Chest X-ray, PA view. Patient: 47 years old, sex F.
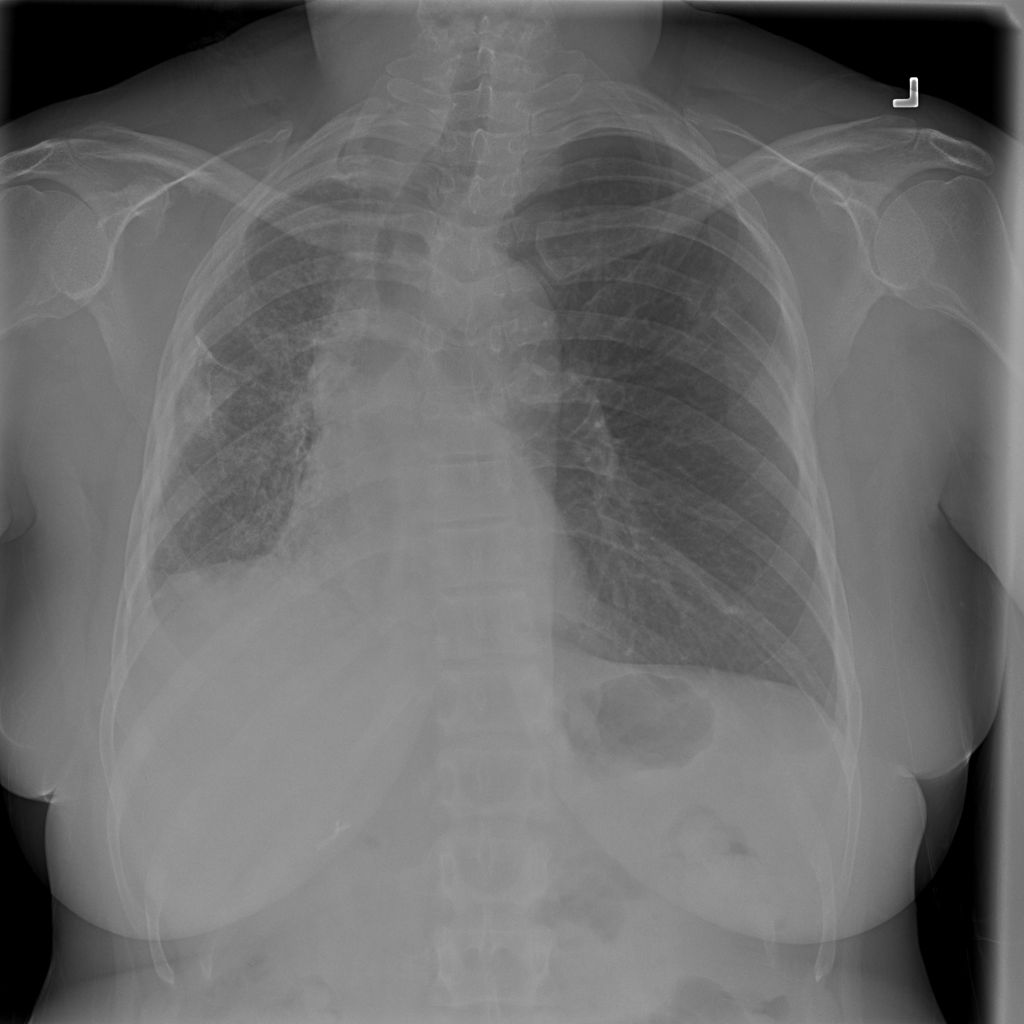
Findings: No Finding